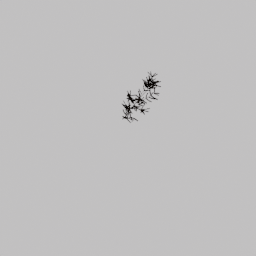
Label: nature